Field crop: maize
Growth stage: 2
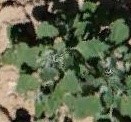
Species: chenopodium